Field crop: maize
Growth stage: 2
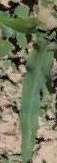
Species: maize